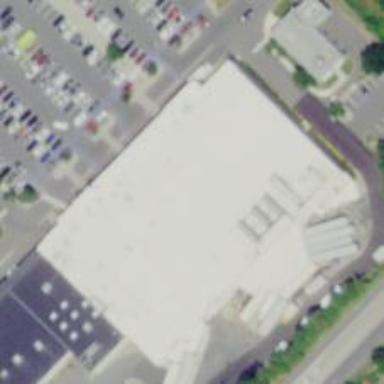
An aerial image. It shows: Supermarket.